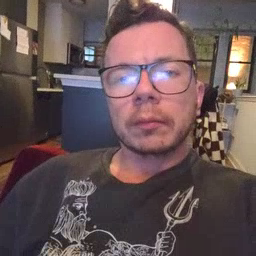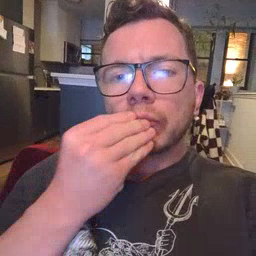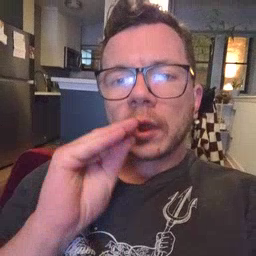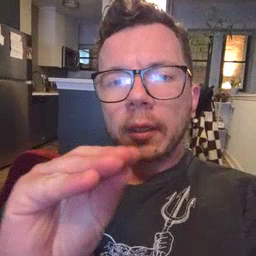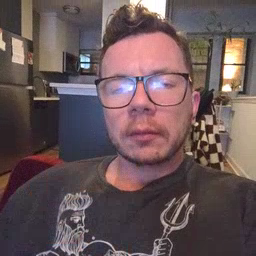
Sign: kiss